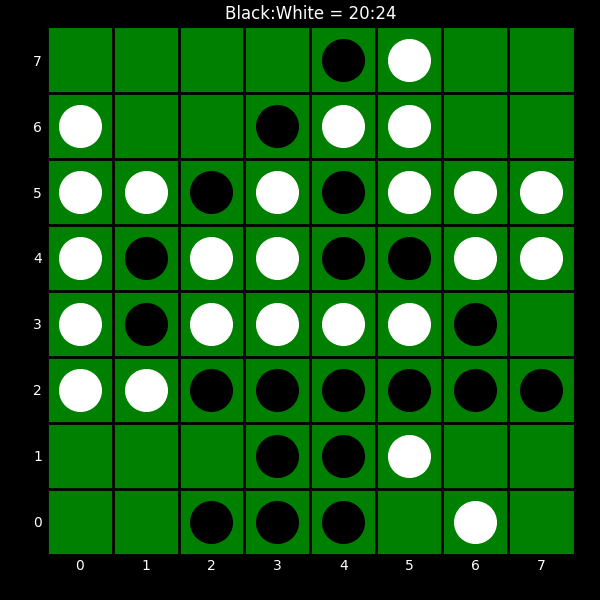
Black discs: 20
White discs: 24